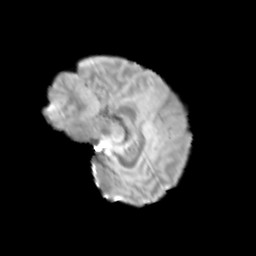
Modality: T2w
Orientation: sagittal
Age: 12
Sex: female
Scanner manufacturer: siemens
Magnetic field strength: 3 T
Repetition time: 3.8 s
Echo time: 0.07 s